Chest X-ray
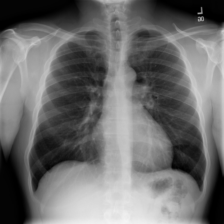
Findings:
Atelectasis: negative
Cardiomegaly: negative
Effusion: negative
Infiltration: positive
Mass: negative
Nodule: negative
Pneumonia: negative
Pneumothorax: negative
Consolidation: negative
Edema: negative
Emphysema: negative
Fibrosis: negative
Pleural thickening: negative
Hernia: negative